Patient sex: F
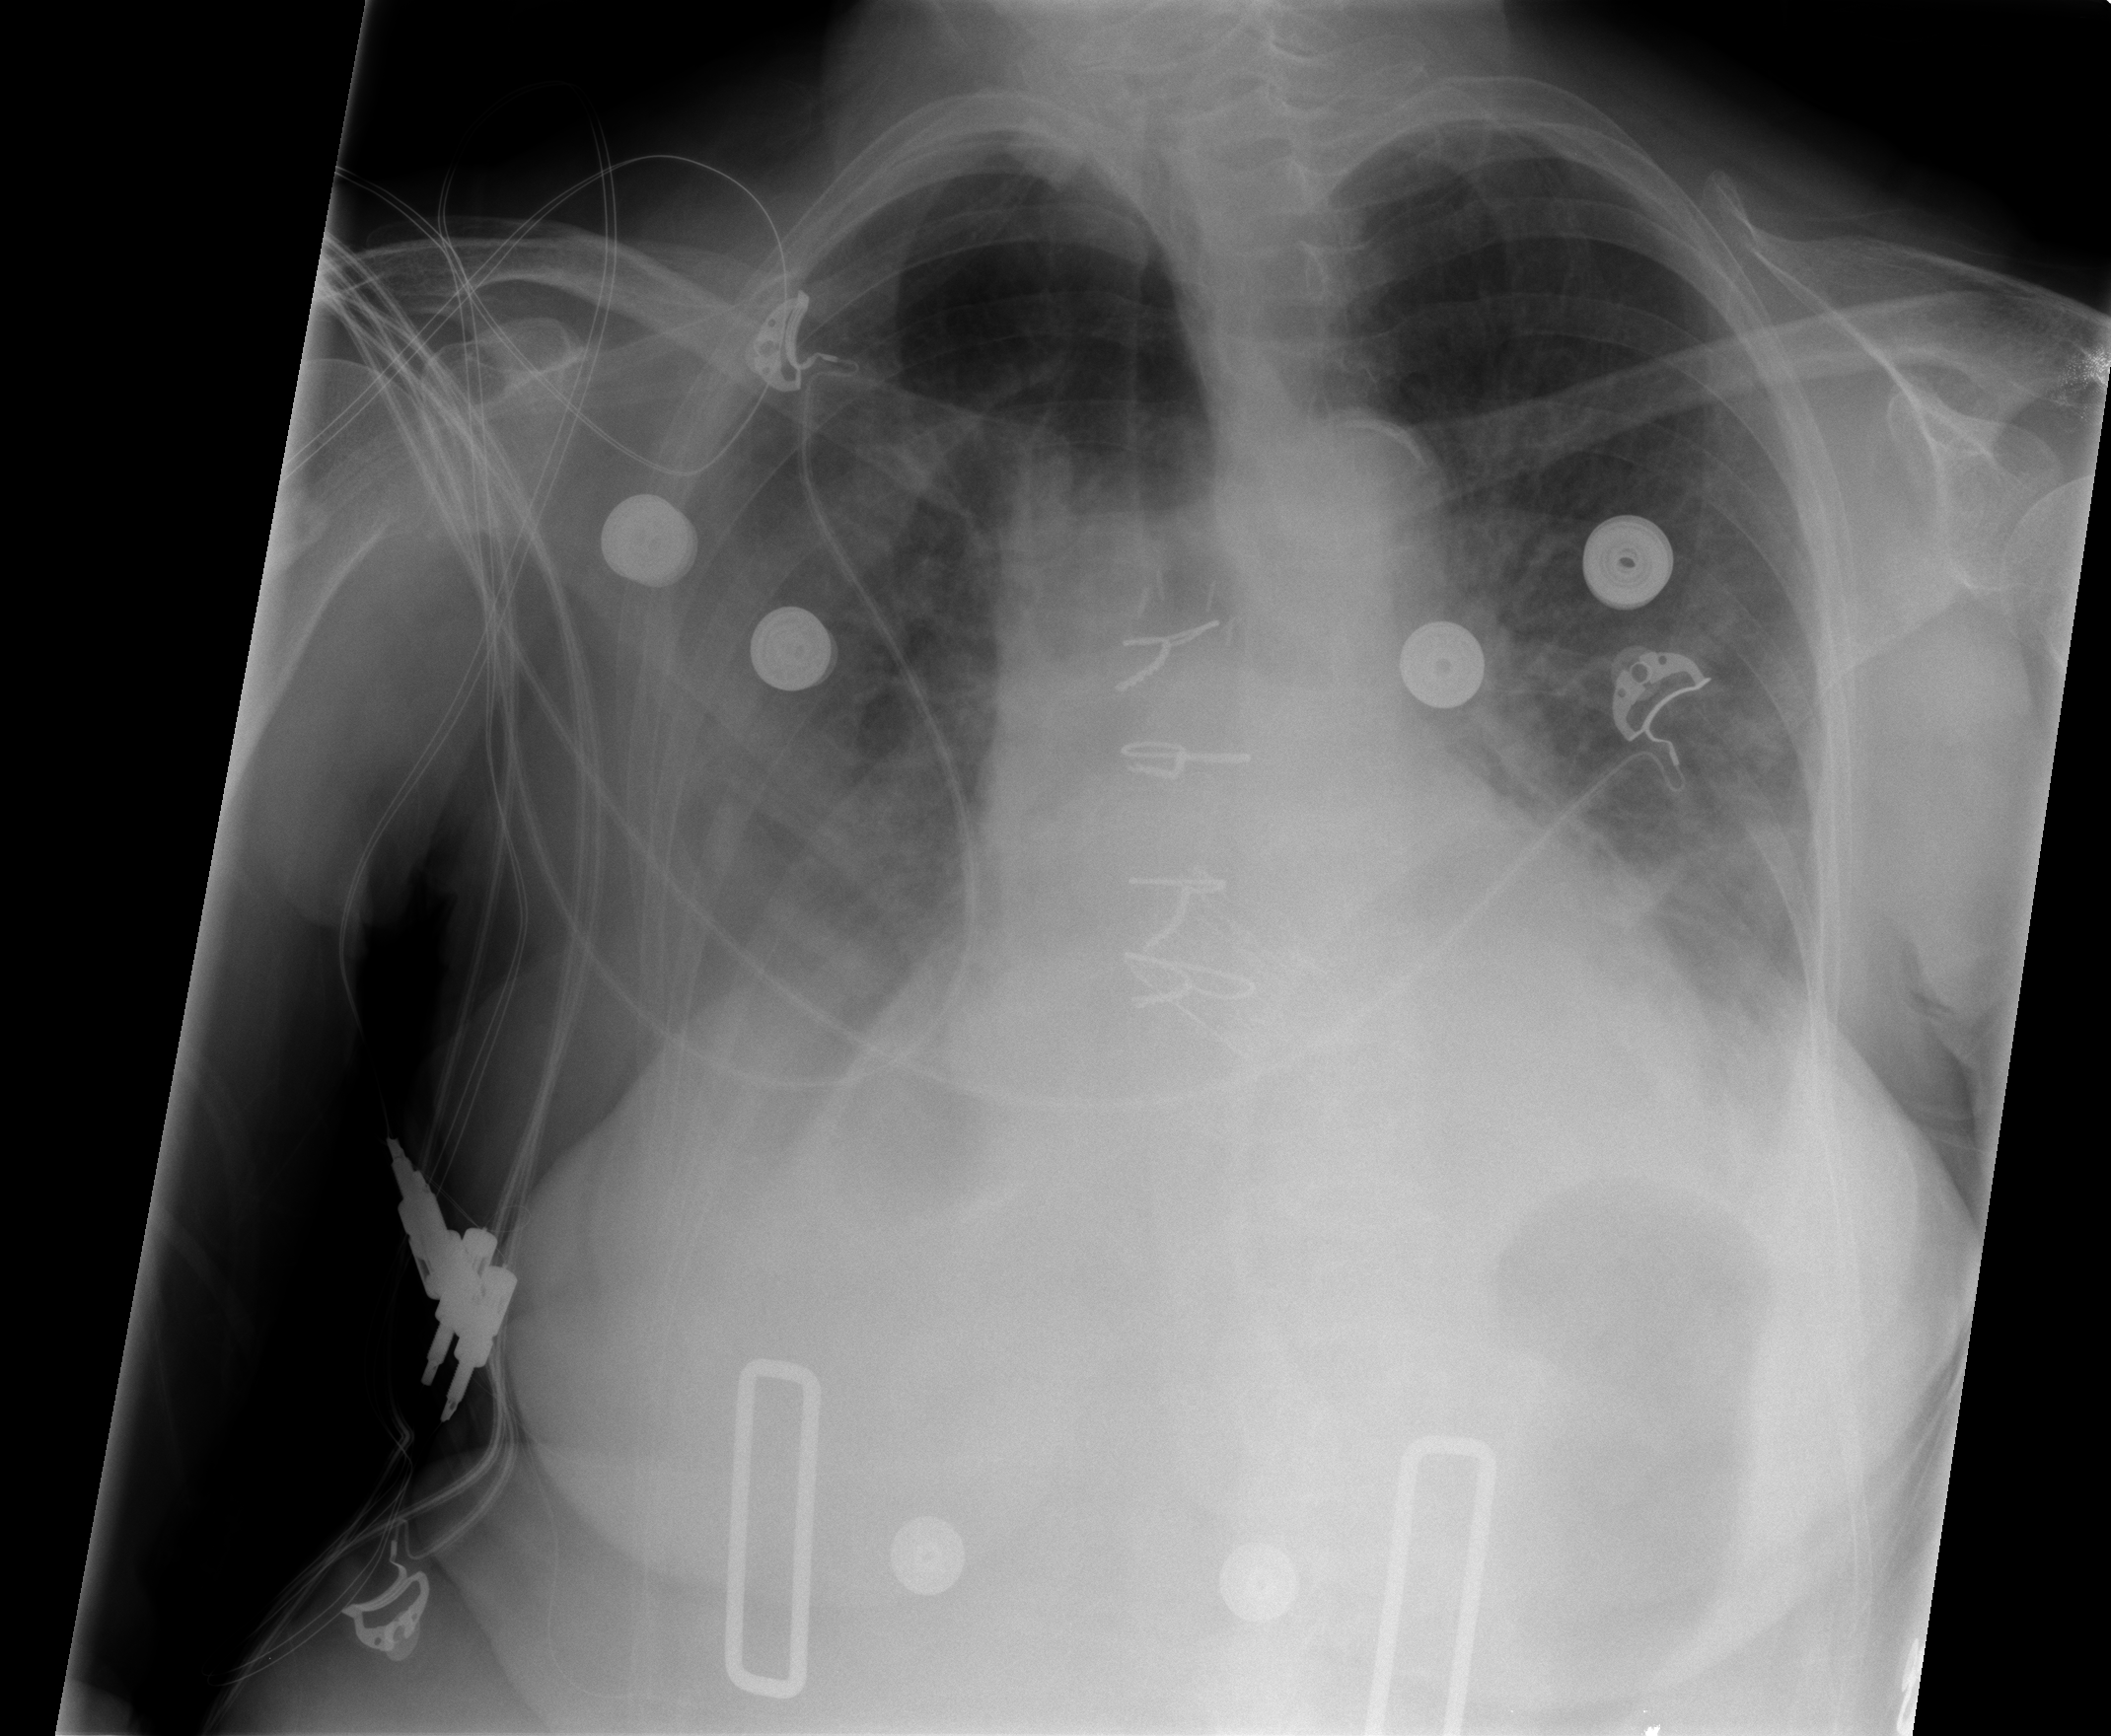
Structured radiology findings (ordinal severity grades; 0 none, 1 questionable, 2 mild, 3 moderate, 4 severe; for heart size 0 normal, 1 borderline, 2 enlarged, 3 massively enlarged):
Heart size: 2
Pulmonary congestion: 2
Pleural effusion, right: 2
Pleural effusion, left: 2
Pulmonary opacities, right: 0
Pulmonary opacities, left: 0
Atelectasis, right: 2
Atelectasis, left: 2